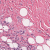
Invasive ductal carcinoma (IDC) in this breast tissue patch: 0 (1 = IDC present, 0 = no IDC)